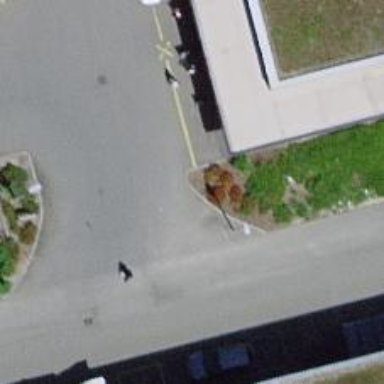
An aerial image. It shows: Parking area with asphalt surface.